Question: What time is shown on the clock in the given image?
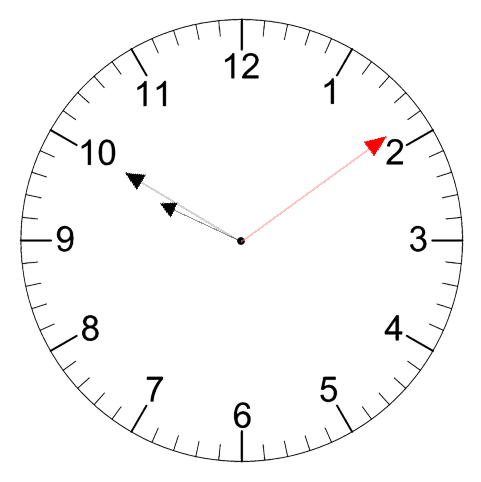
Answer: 09:50:09